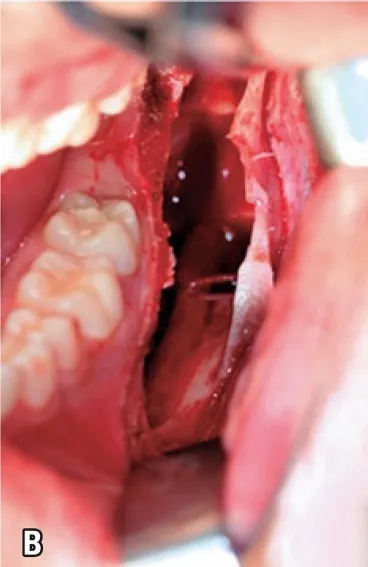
(B) enucleation and curettage of the lesion with simple dissection because the tumor was encapsulated, , well-defined limits and cleavage plan, characteristics that enable its complete surgical removal.
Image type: medical_photograph (other_medical_photograph)